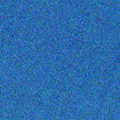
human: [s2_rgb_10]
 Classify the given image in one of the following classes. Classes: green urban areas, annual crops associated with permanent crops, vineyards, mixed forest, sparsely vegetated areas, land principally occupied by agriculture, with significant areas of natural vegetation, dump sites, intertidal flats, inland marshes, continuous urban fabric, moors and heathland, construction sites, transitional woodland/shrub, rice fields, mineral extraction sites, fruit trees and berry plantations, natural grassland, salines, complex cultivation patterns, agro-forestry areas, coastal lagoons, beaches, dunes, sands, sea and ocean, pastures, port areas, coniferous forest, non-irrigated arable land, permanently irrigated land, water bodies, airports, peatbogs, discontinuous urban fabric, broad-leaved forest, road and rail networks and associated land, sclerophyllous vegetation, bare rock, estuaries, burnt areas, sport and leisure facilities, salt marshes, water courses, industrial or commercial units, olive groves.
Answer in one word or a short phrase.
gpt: sea and ocean